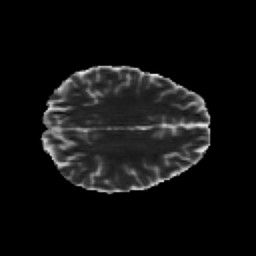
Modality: MD
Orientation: axial
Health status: healthy
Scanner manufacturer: siemens
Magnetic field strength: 3 T
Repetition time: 10 s
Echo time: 0.092 s